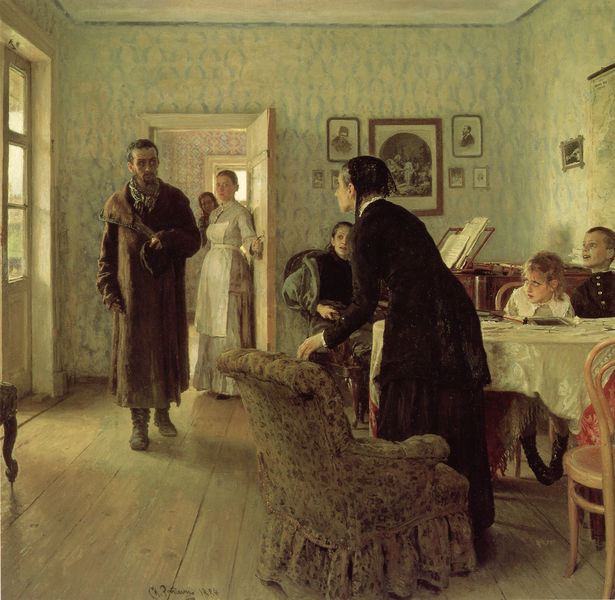
Titel: Unerwartet
Künstler: Ilja Repin
Institution: Moskau, Staatliche Tretjakow Galerie
Schlagwörter: gemälde, mann, frauen, menschen, mädchen, braun, fenster, frau, kleid, raum, schwarz, stuhl, tisch, tür, zimmer, wand, dienerin, boden, interieur, mantel, sessel, familie, kind, kinder, schürze, bilder, wohnzimmer, noten, angst, salon, tapete, klavier, piano, junge, lachen, alte frau, überraschung, schwazr, pest, hereinkommen, bilder an der wand